Question: I have the Storyboard, Base language and translated all the app into another language, so far it's working fine.
I would like to know, when I add new elements in the Storyboard that needs to be localized, how do you keep the strings file up to date.
I tried a suggestion, which is to switch this:  to Interface Builder Cocoa Storyboard and then back to Localizable Strings, however the results are not good, most of the translation is lost and switched back to the Base language.
Is there a handy tool to regenerate and merge the strings in Storyboard? I tried few scripts but they always ended up wiping everything.
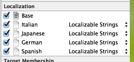
Answer: I've modified a skript that i've found <URL> to be able to also handle the localized strings in storyboards.
The skript only adds new key-value pairs to the .strings file, but keeps the ones that you have already translated.
You can get it from my <URL>